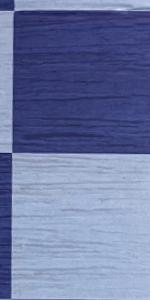
Label: Empty